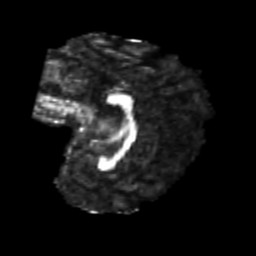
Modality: FA
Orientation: sagittal
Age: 22
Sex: female
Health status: healthy
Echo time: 0.074 s